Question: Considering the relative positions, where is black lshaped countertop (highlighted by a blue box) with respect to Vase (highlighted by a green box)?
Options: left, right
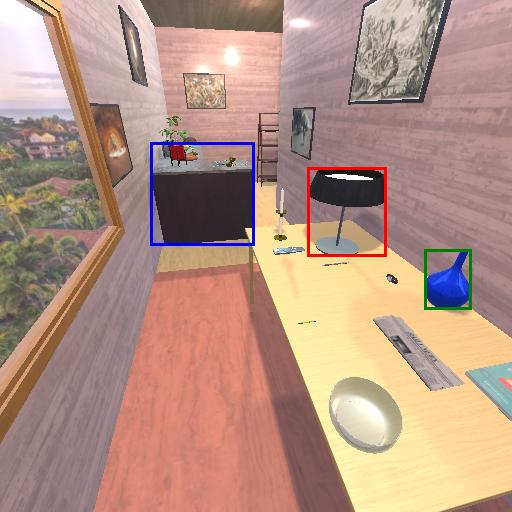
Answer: left